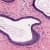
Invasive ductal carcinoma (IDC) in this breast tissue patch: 0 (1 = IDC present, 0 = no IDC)